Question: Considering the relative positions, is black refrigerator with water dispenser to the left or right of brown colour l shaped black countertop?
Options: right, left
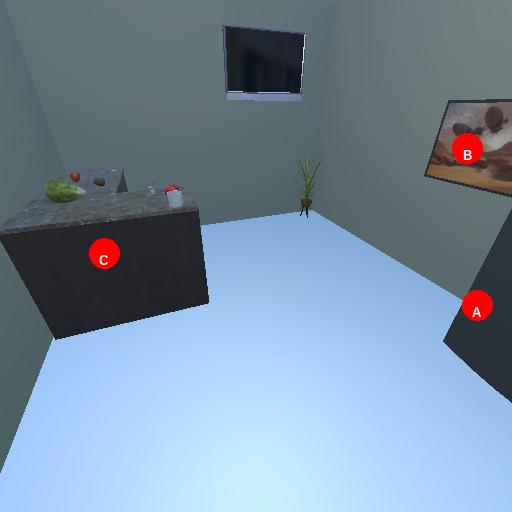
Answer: right